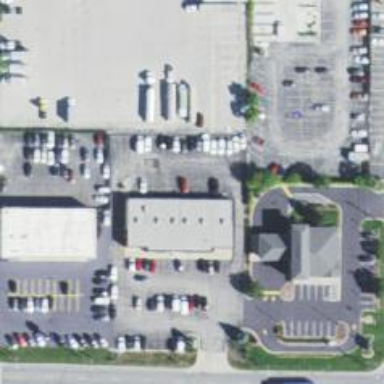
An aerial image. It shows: Car rental service.